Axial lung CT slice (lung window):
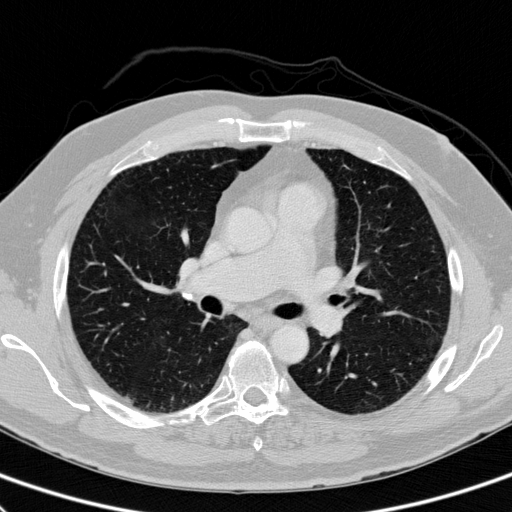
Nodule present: no